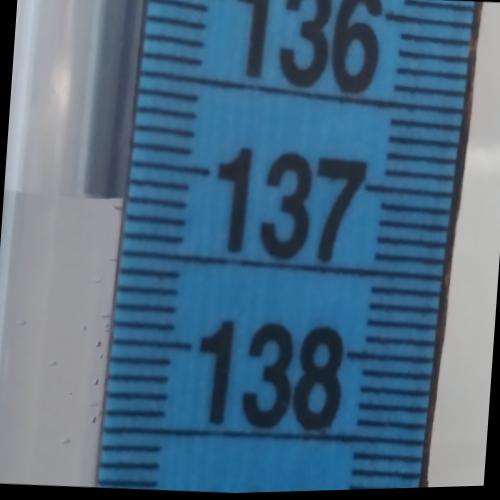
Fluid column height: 137.2 cm